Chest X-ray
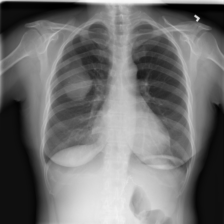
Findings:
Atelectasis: negative
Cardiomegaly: negative
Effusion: negative
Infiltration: negative
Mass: negative
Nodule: negative
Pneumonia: negative
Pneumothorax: negative
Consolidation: negative
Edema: negative
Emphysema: negative
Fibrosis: negative
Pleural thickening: negative
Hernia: negative